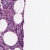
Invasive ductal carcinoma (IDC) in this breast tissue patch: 1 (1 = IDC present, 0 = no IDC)